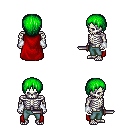
a pixel art fantasy rpg character, male body template, skeleton, red cape, teal pants, green plain hairstyle, white cloth bracers, dagger, four views (front, back, left, right), 2x2 character sprite sheet, small pixel art, hard edges, no anti-aliasing